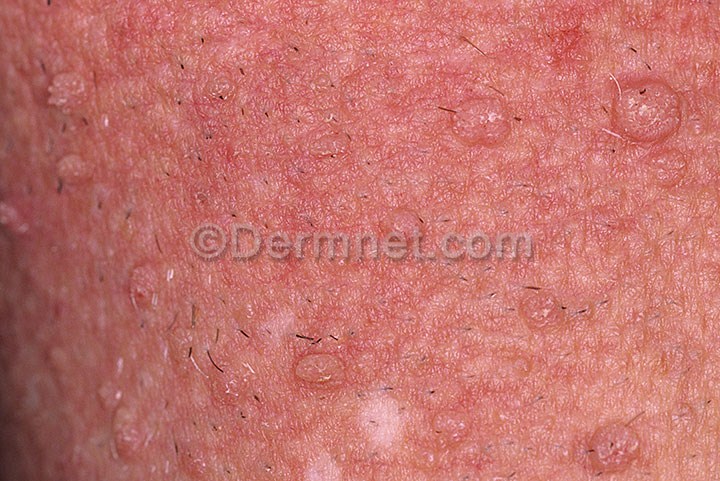
Disease: Warts Molluscum and other Viral Infections